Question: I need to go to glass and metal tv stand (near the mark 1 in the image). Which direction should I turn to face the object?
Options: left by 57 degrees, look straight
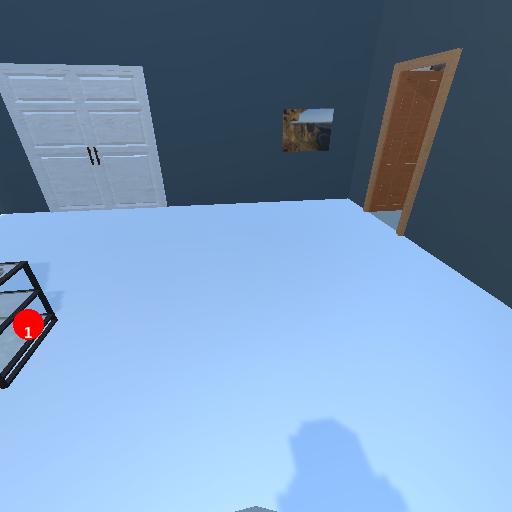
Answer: left by 57 degrees